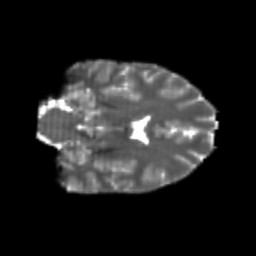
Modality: T2w
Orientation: coronal
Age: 20
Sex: female
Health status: healthy
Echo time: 0.074 s